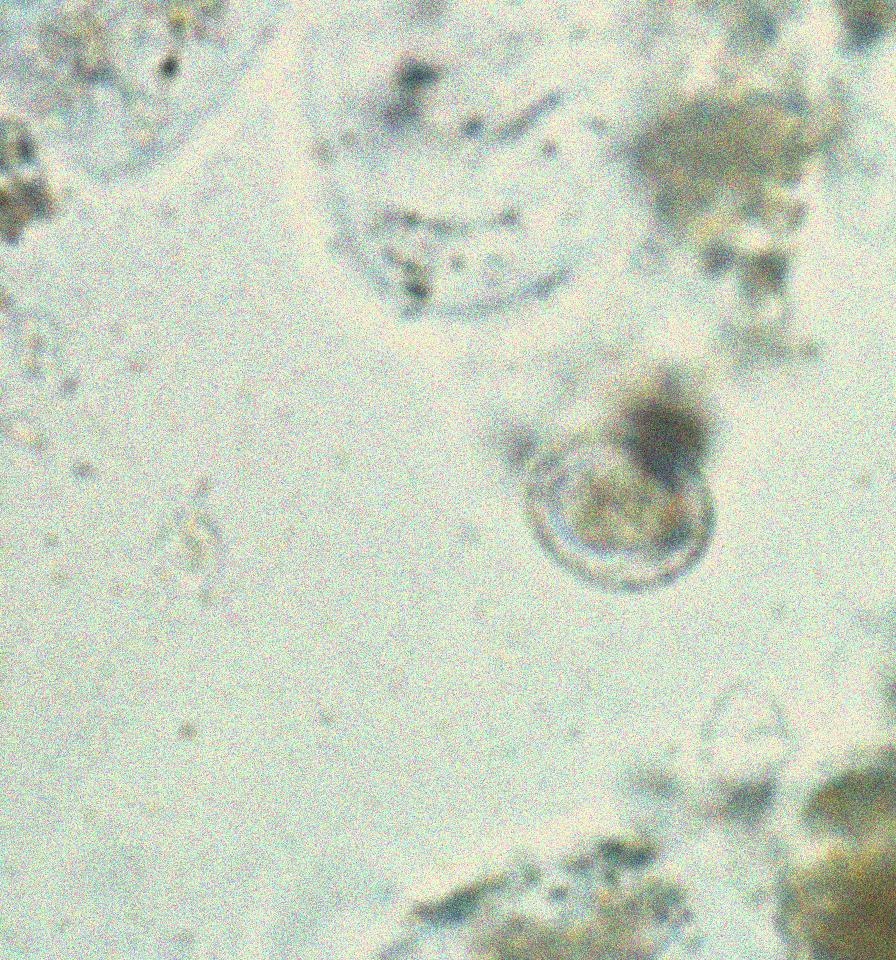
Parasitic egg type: Hymenolepis nana